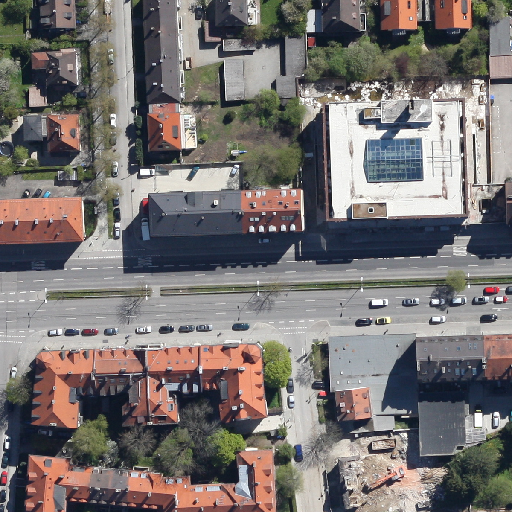
Referring expression: van driving on the road